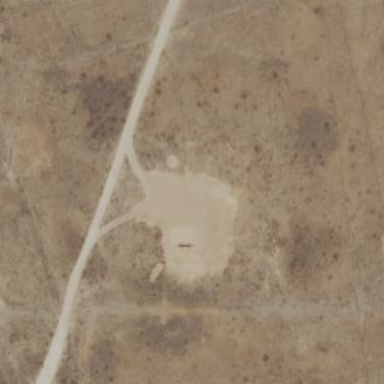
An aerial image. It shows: Wellsite surrounded by sand.